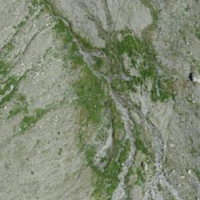
EUNIS habitat code: 48
Species observed at this site:
Ranunculus glacialis
Oxyria digyna